Field crop: maize
Growth stage: 2
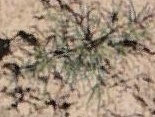
Species: salsola